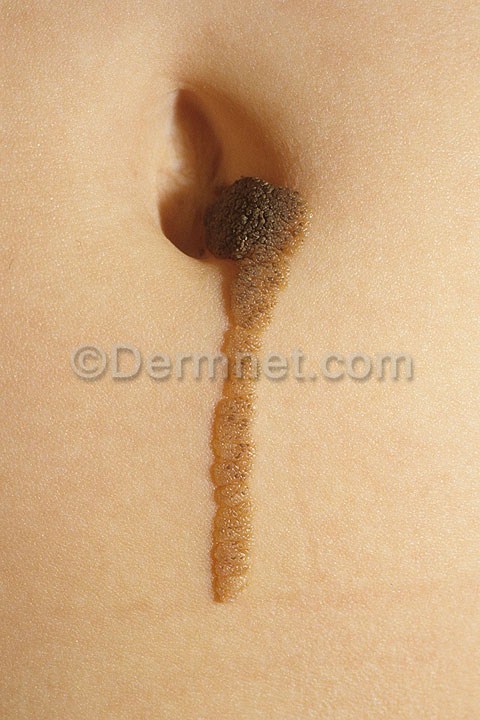
Disease: Seborrheic Keratoses and other Benign Tumors